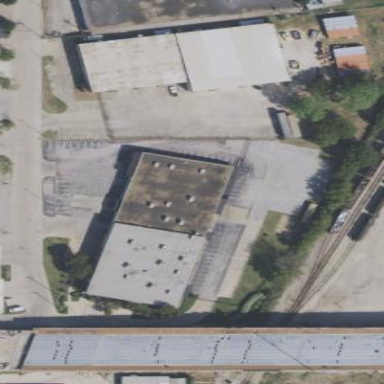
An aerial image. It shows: Industrial building.